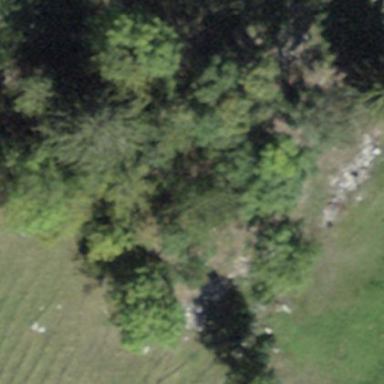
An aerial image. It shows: Forest area.